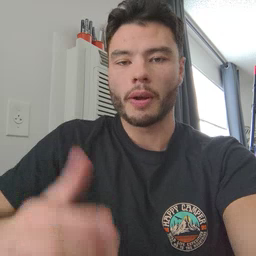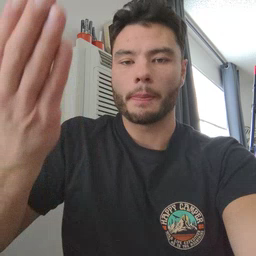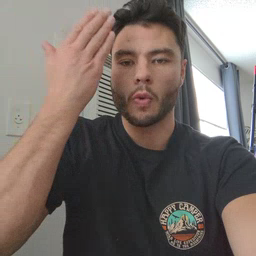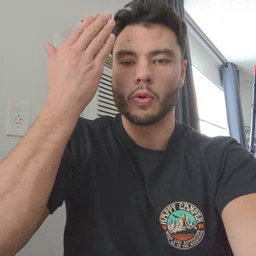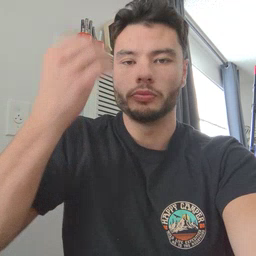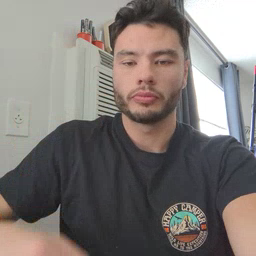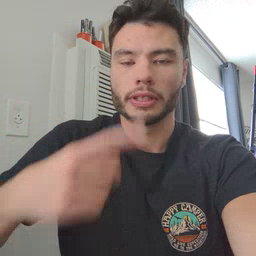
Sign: morning